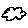
Label: cloud